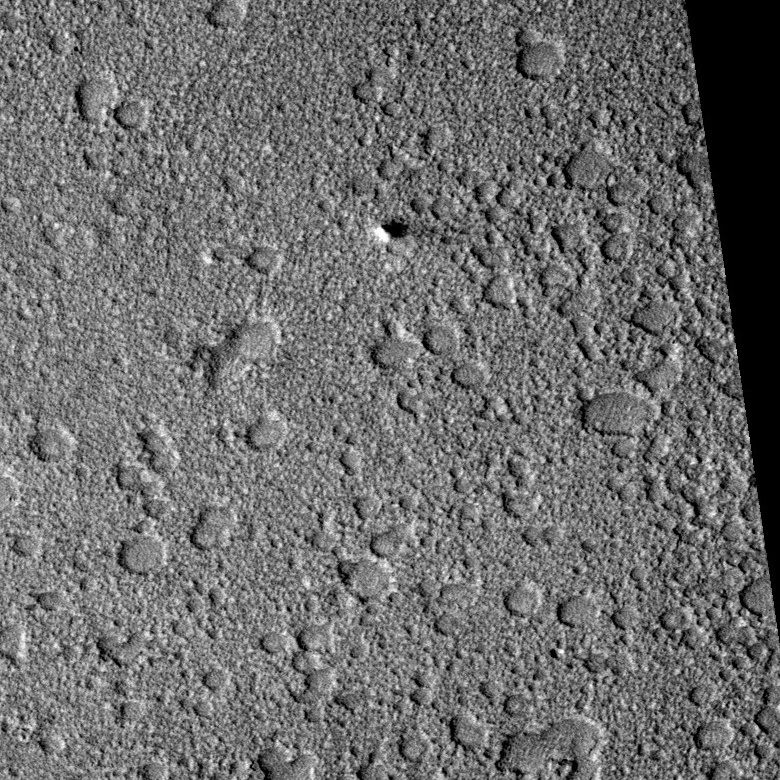
Label: dustdevil